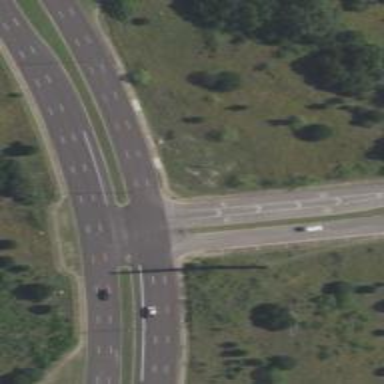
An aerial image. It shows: Tertiary road with asphalt surface.